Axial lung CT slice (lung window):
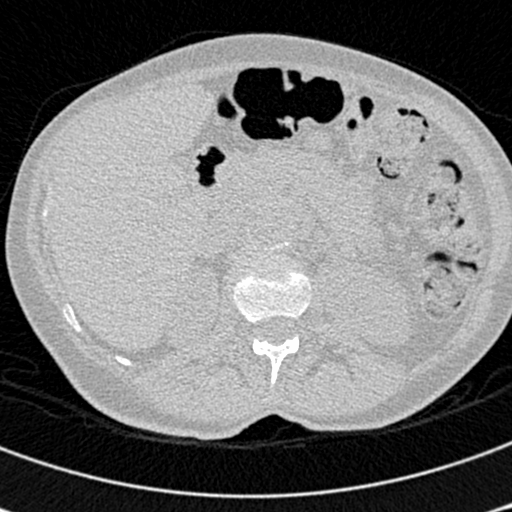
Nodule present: no